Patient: sex M, age 33
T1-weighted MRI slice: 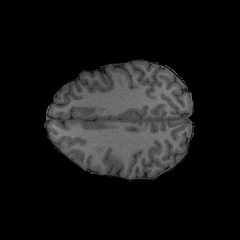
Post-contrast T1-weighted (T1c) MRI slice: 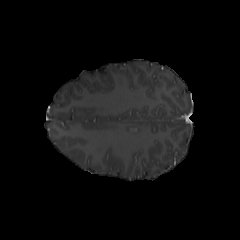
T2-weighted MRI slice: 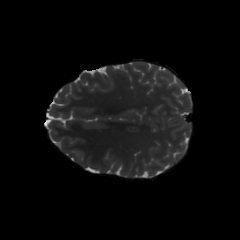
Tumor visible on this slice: no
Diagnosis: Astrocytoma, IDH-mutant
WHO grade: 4